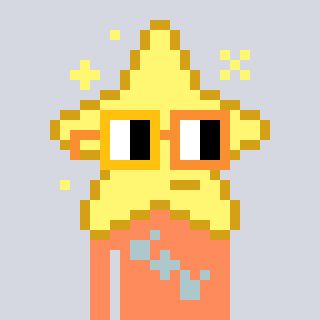
a pixel art character with square yellow and orange glasses, a star-shaped head and a peachy-colored body on a cool background